Question: I am working with LibreOffice Base and I've made a form to insert data in my table, but when I open this form ( not in Design-mode, just right-mouse click and select 'Open' ), I am able to view the existing records, but I am not able to change and save the records.

Am I doing something wrong?
Thanks for your time!
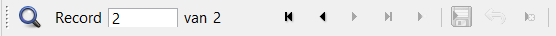
Answer: Tables in LibreOffice Base need a primary key. Only then you can change and save records.